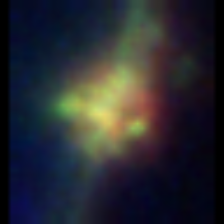
Taxon: Diatom_aggregate
Group: Diatoms